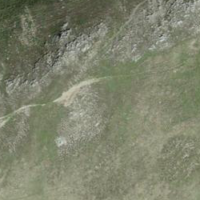
EUNIS habitat code: 23
Species observed at this site:
Podisma pedestris